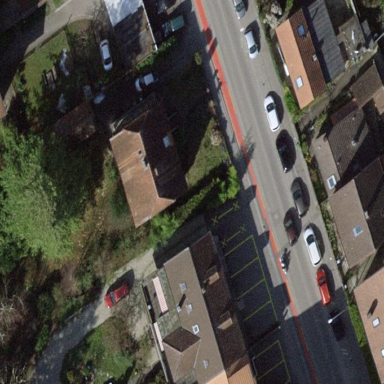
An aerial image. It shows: Street-side parking area.